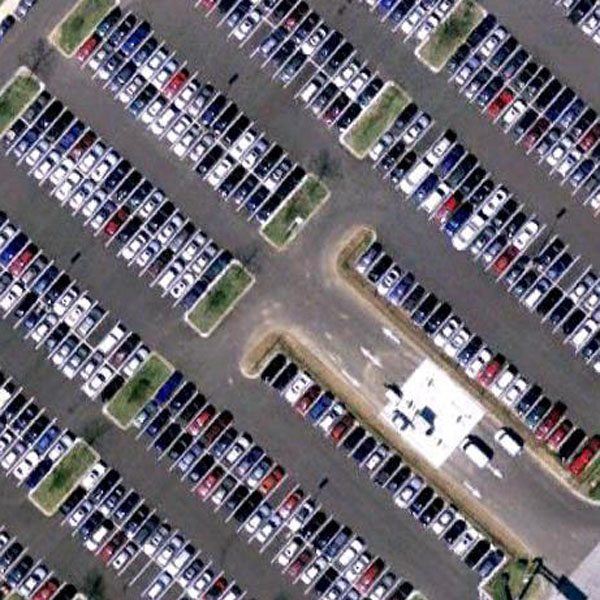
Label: Parking